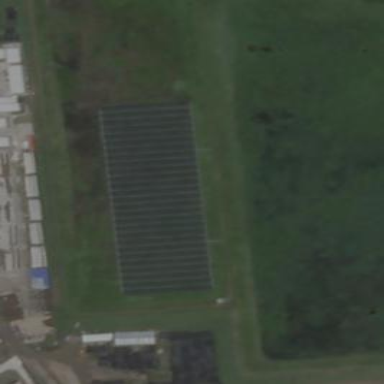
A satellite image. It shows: Solar power generator with photovoltaic panels.